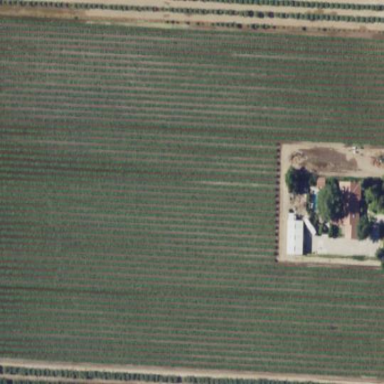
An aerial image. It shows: Vineyard growing grapes.